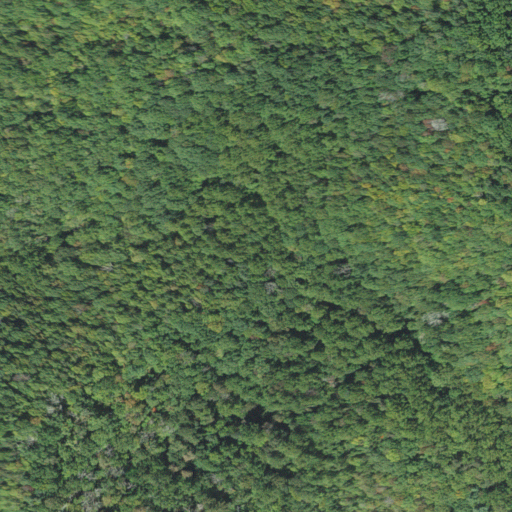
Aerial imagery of gap in North Carolina named Indian Camp Gap containing deciduous forest and mixed forest